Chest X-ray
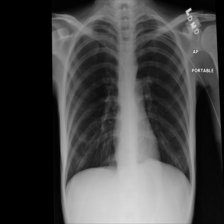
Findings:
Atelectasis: negative
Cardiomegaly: negative
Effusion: negative
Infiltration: negative
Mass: negative
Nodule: negative
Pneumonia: negative
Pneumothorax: negative
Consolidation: negative
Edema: negative
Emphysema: negative
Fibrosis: negative
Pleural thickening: negative
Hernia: negative